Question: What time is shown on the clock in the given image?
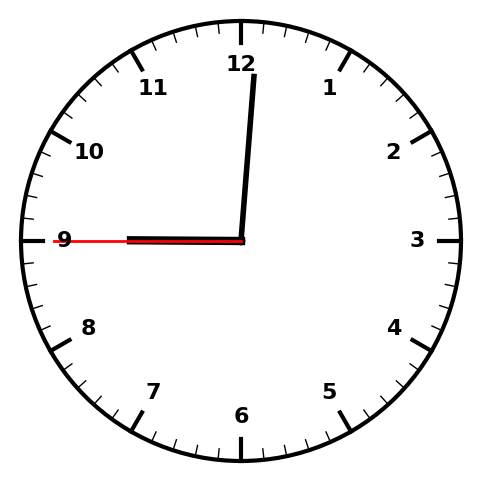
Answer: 09:00:45